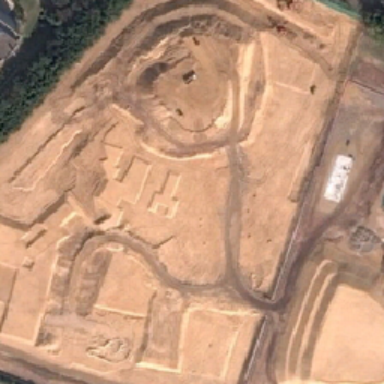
There is a large area of bare land on this land .